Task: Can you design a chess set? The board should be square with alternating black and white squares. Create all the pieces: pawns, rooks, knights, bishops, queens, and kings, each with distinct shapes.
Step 5134:
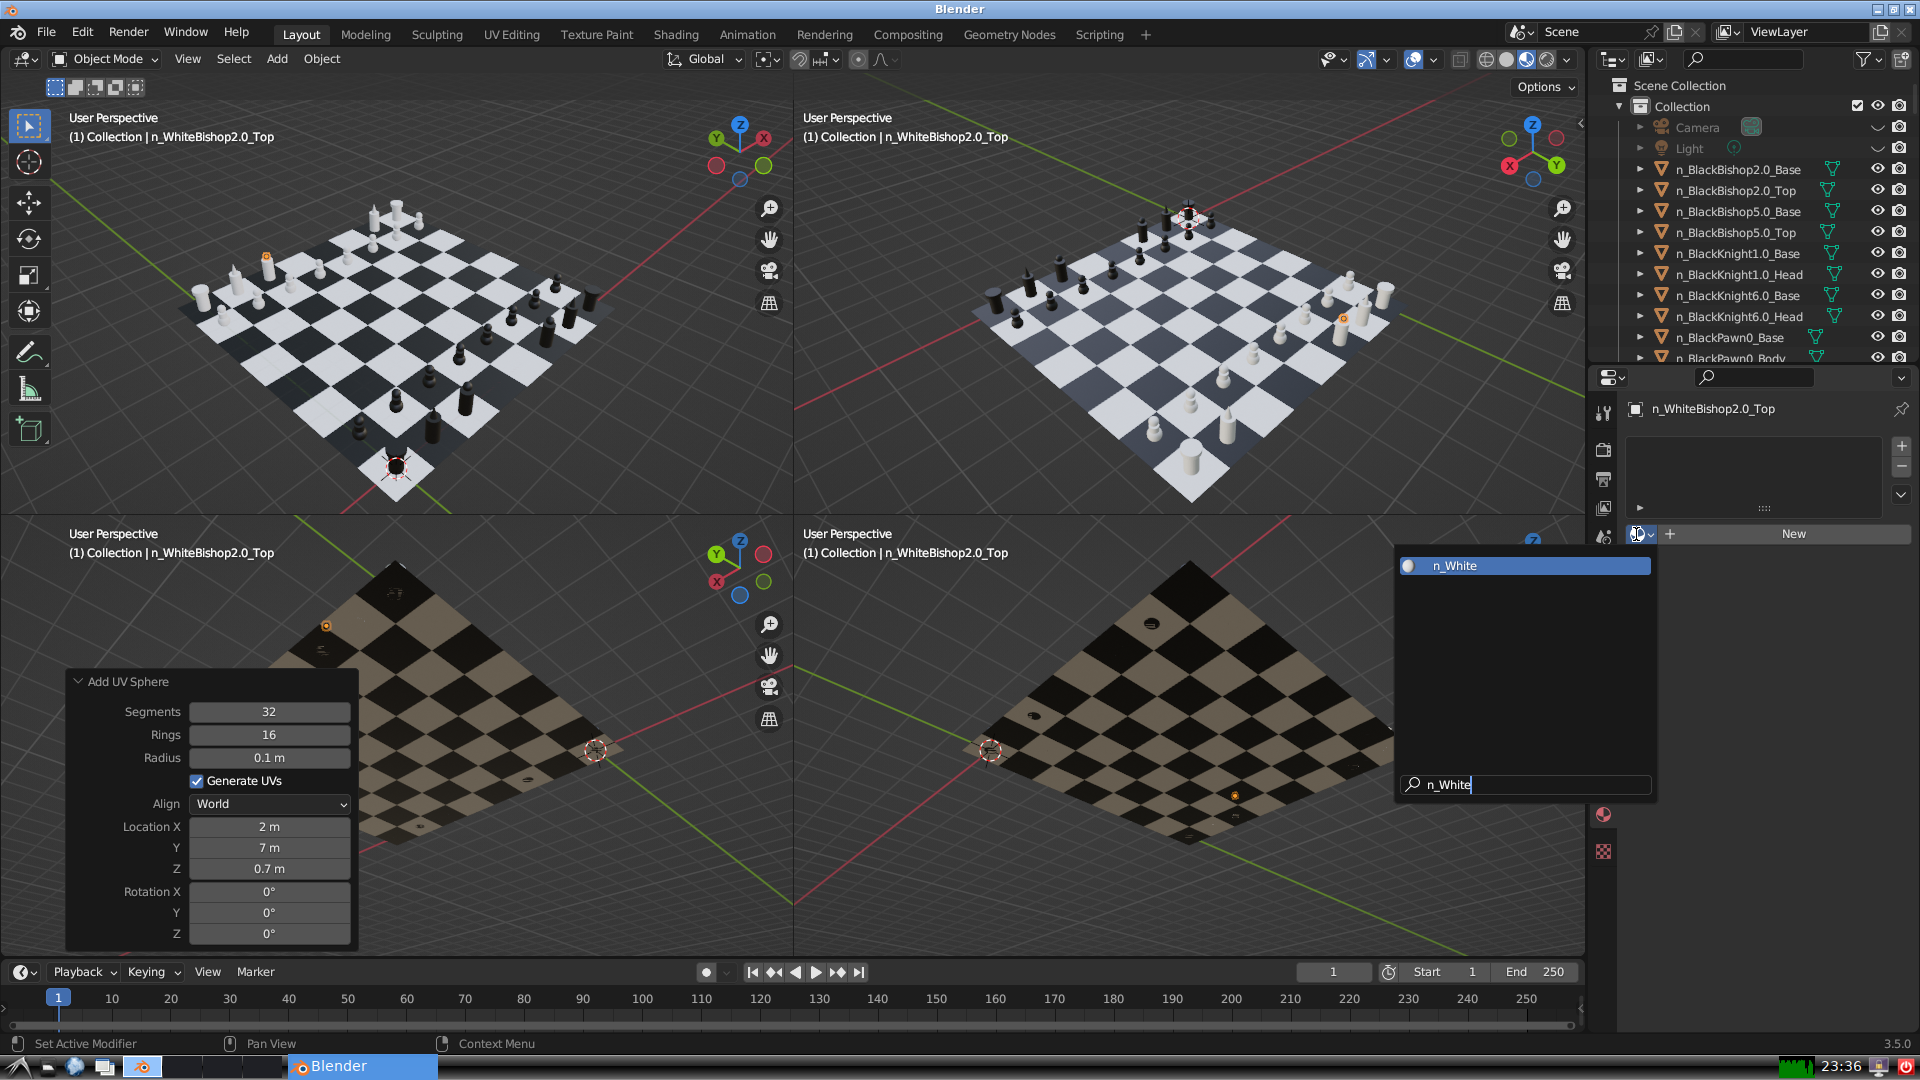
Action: {"key_press": ['Return']}